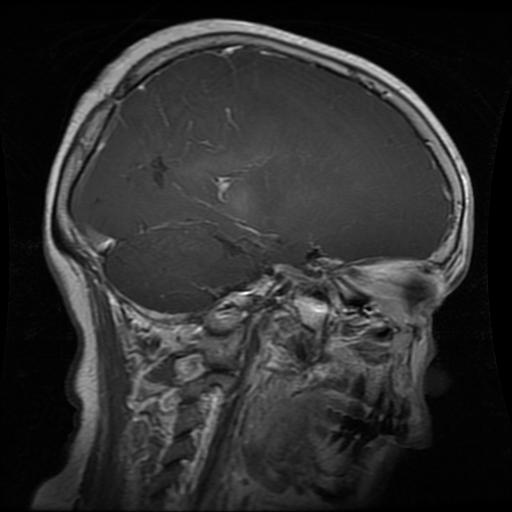
Label: glioma